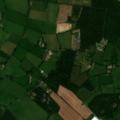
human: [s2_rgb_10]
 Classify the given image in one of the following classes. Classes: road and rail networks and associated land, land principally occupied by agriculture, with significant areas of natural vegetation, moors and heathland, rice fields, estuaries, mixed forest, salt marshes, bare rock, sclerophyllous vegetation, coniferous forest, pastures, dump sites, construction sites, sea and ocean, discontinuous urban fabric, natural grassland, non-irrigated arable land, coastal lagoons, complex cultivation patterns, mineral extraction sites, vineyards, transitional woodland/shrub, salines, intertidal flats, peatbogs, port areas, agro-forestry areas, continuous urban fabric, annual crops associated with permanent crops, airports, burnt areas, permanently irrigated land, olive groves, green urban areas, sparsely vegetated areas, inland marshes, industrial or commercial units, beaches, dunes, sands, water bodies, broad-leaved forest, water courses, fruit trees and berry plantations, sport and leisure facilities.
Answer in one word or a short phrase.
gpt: pastures, mixed forest